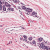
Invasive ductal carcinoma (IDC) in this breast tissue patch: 0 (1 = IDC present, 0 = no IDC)